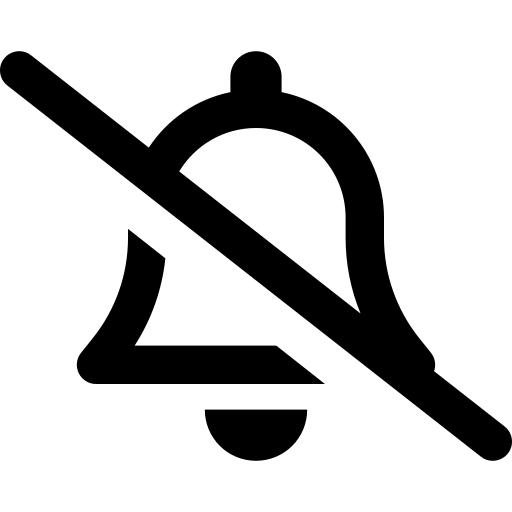
Tags: icon, FontAwesome, fa-icon, outline, bell, slash